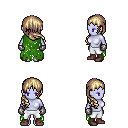
a pixel art fantasy rpg character, female body template, dark elf, purple skin, green tattered cape, white pants, white blonde right-swept hairstyle, metal gloves, maroon shoes, four views (front, back, left, right), 2x2 character sprite sheet, small pixel art, hard edges, no anti-aliasing